Field crop: tomato
Growth stage: 1
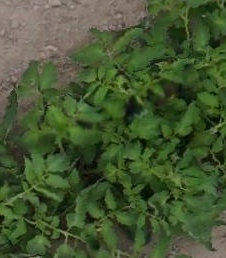
Species: tomato